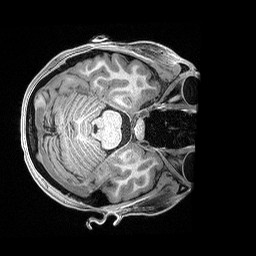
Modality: T1w
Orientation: axial
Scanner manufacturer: siemens
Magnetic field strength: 3 T
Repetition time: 2.4 s
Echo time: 0.00122 s